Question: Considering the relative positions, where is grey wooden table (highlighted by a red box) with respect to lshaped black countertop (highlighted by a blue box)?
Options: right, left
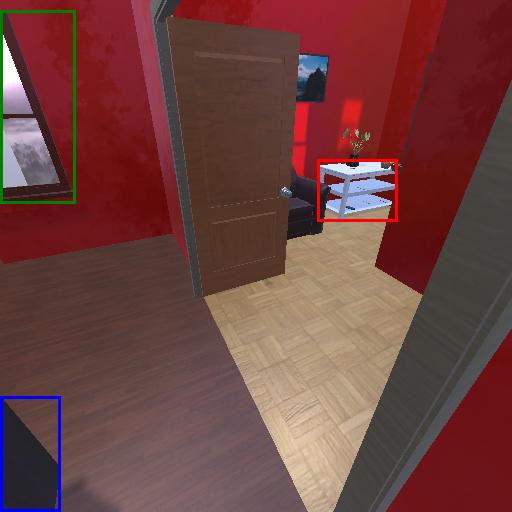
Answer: right